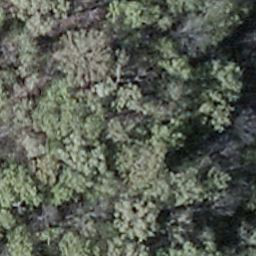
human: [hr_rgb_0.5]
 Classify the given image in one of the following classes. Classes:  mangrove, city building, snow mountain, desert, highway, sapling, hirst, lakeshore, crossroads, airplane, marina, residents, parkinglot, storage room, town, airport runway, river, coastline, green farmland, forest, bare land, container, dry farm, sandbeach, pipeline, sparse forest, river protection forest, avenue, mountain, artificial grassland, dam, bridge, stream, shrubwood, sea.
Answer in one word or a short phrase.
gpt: shrubwood